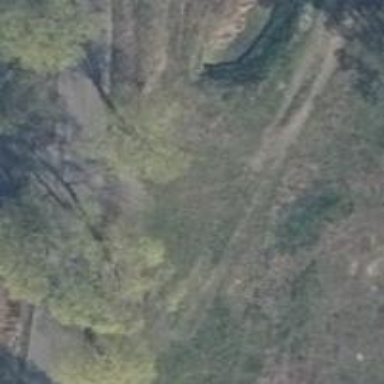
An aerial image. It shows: Row of trees in natural setting.